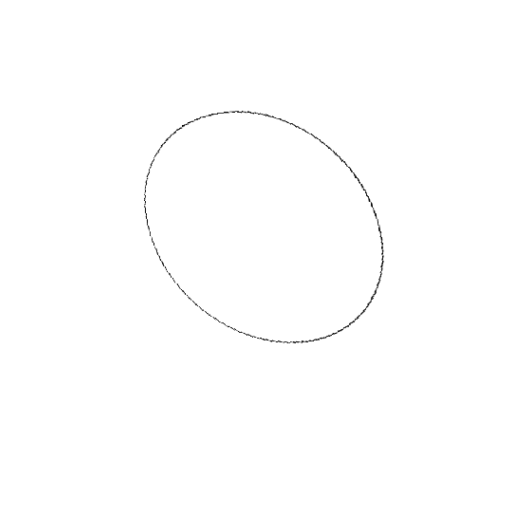
Crossing number: 0